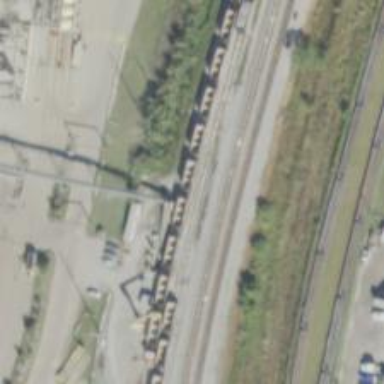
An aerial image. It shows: Railway siding for service.